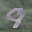
Label: 9